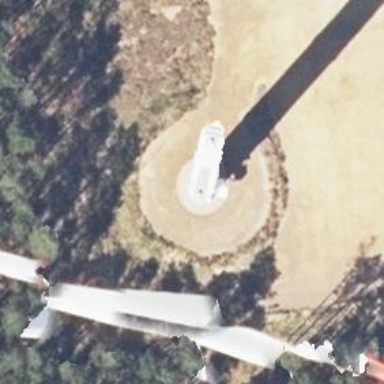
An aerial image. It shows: Wind power generator.